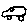
Label: car